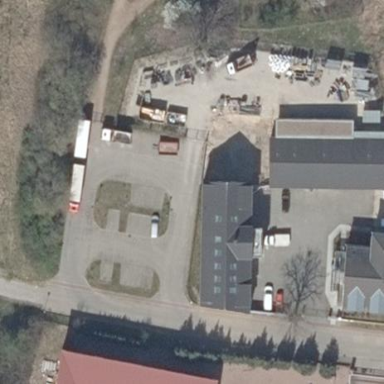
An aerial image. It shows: Parking area with grass paver surface.